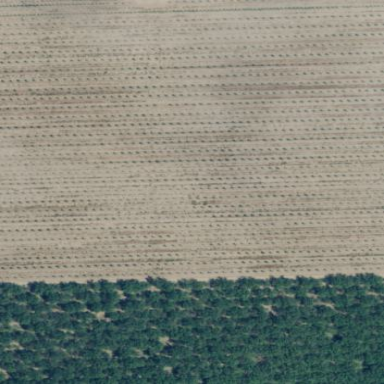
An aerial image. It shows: Field cropland within orchard.